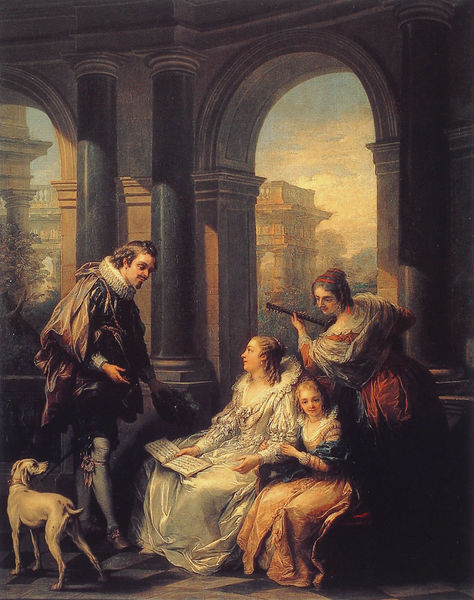
Titel: Die spanische Konversation
Künstler: Carle Van Loo
Institution: St. Petersburg, Eremitage
Schlagwörter: baum, gemälde, himmel, mann, schatten, weiß, frauen, gelb, landschaft, menschen, mädchen, sitzen, stadt, fenster, frau, kleid, kleider, licht, marmor, raum, säule, säulen, ausblick, haus, hund, rot, gespräch, halten, kragen, stehen, hals, halskrause, instrument, öl, häuser, gold, familie, kind, gitarre, musik, seide, wald, aussicht, magd, bogen, noten, rundbogen, spielen, lesen, musizieren, halle, bögen, buch, fliesen, treffen, krause, tempel, dorisch, edelmann, dorica, dorika, ausblik, lalle